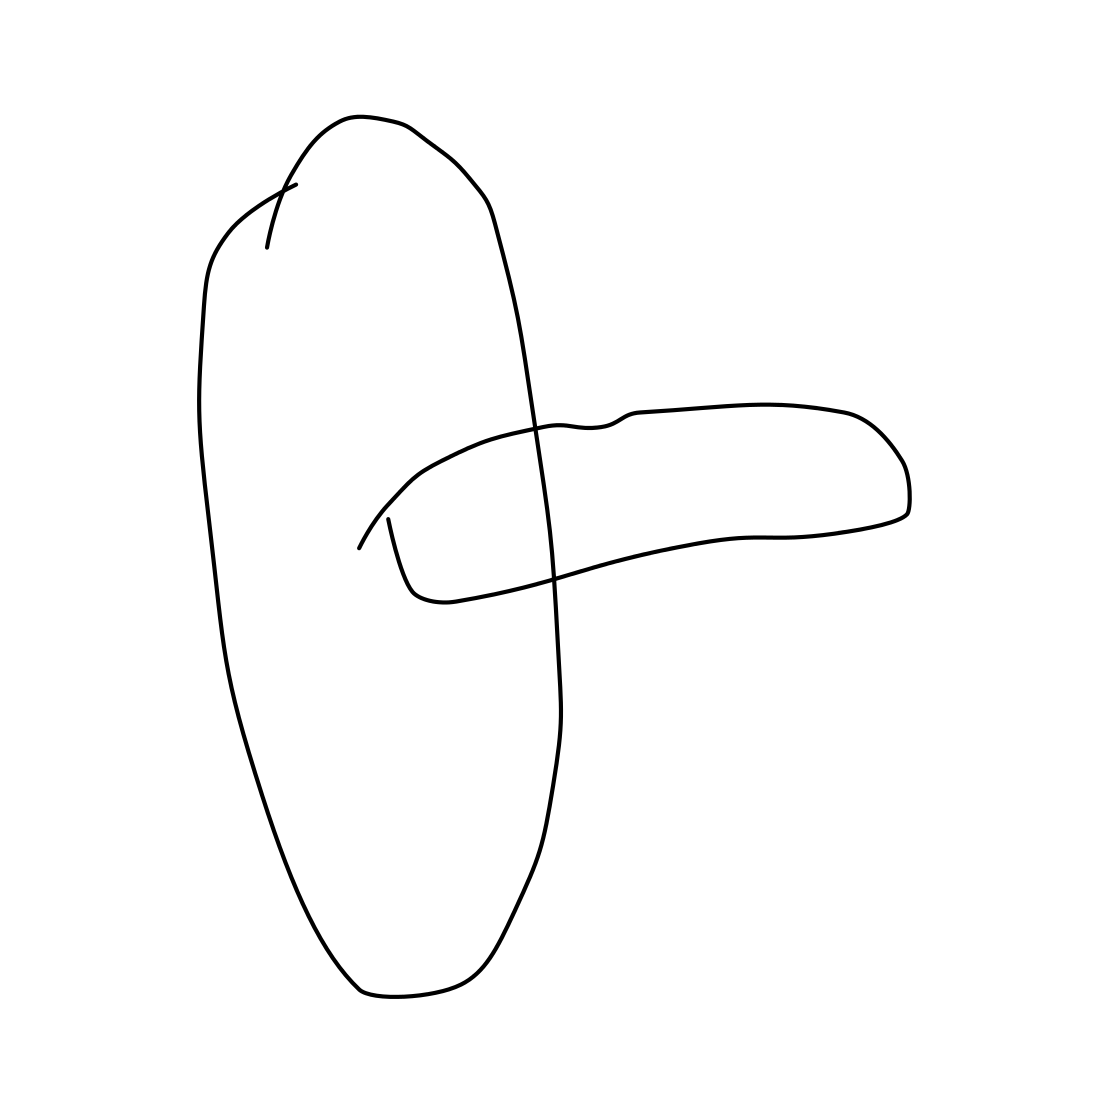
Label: door handle